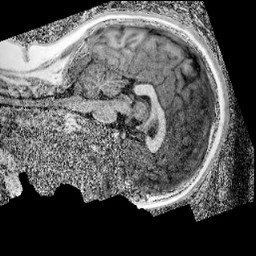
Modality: UNIT1_denoised
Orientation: sagittal
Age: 13
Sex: male
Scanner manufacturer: siemens
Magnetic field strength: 3 T
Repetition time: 4 s
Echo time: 0.00299 s